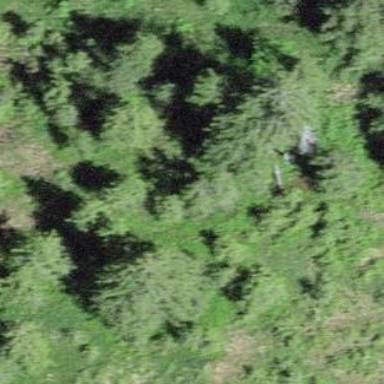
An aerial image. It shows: Forest area.